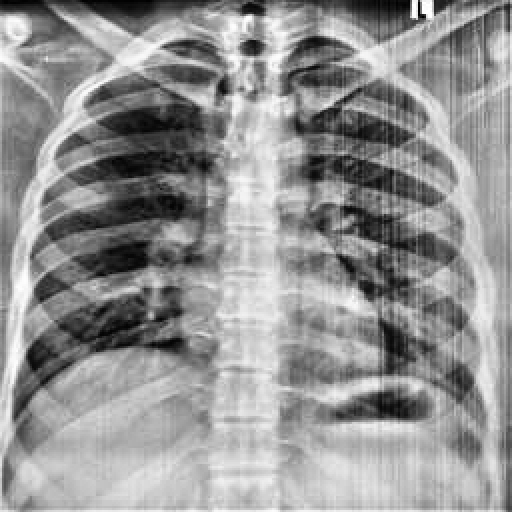
Finding: NORMAL